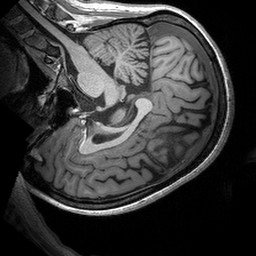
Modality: T1w
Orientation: sagittal
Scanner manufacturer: siemens
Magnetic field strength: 3 T
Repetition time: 2.53 s
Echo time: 0.00288 s